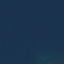
Land use / land cover class: SeaLake